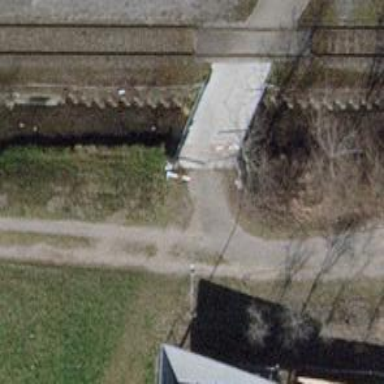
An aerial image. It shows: Cycle barrier.